【题型】填空题　【知识点】立体几何　【难度】easy
已知一个圆锥的底面半径为 6，其体积为 \(30\pi\)，则该圆锥的侧面积为 \(\underline{\quad\quad}\).

\vspace{1em}
【解答】

\textbf{【答案】} \(\boldsymbol{39\pi}\)

\vspace{1em}

\textbf{【解析】}
\[
\because V = \frac{1}{3}\pi \cdot 6^2 \cdot h = 30\pi, \quad \therefore h = \frac{5}{2},
\]
\[
\therefore l = \sqrt{h^2 + r^2} = \sqrt{\left(\frac{5}{2}\right)^2 + 6^2} = \frac{13}{2},
\]
\[
\therefore S_{\text{侧}} = \pi r l = \pi \times 6 \times \frac{13}{2} = 39\pi.
\]

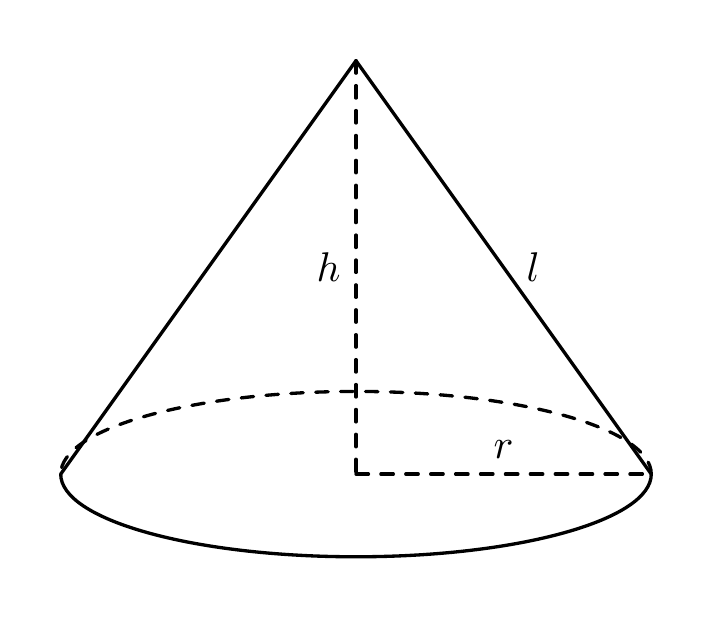